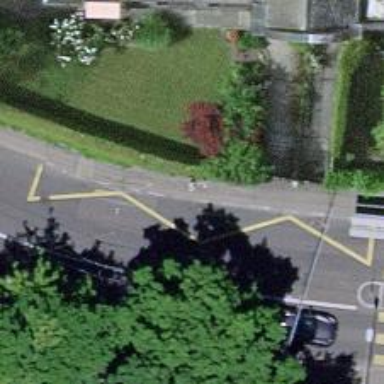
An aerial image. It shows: Asphalt platform for public transport.